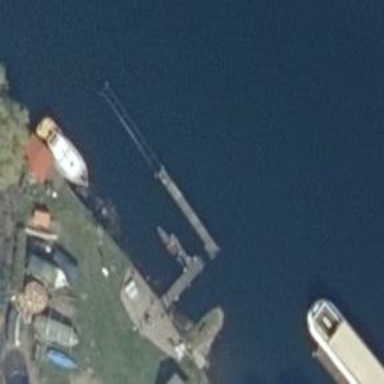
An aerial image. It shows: Man-made pier.